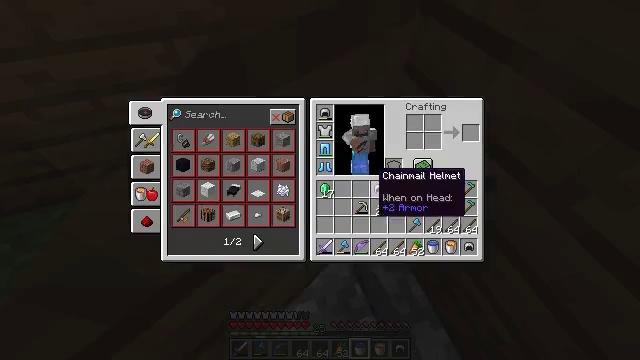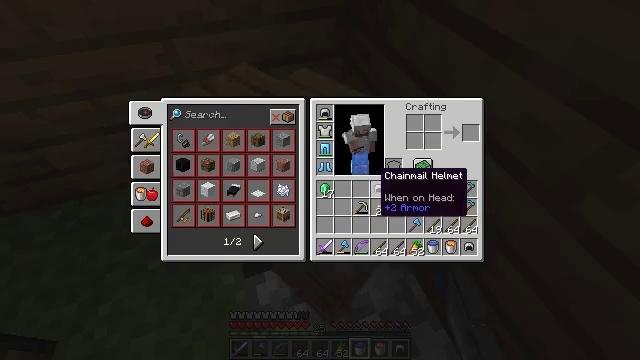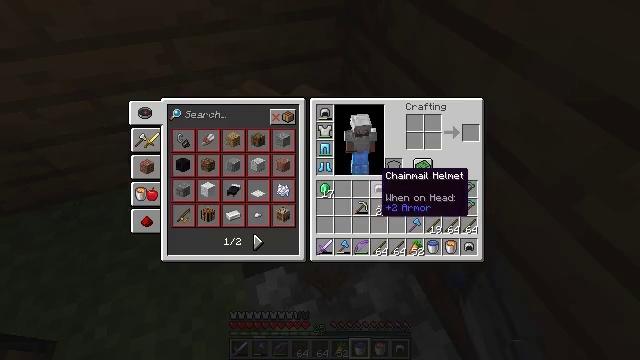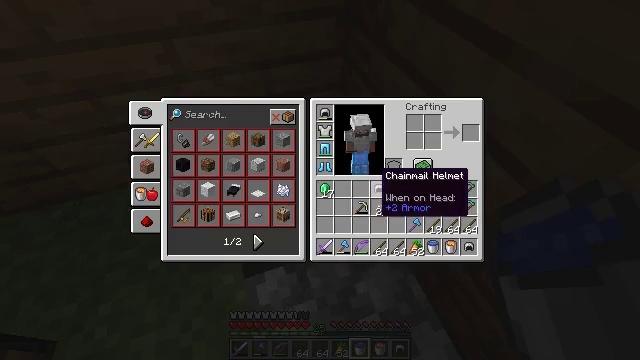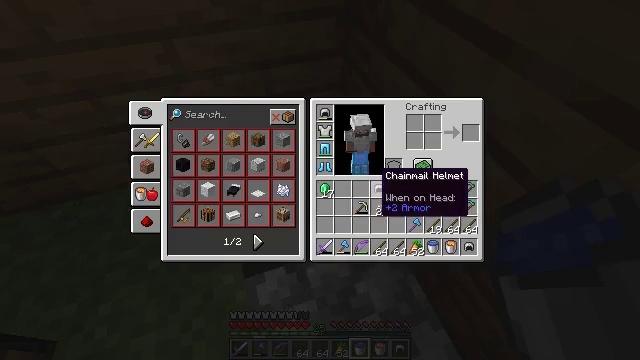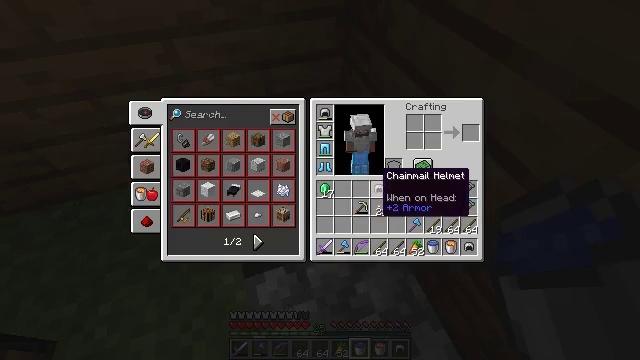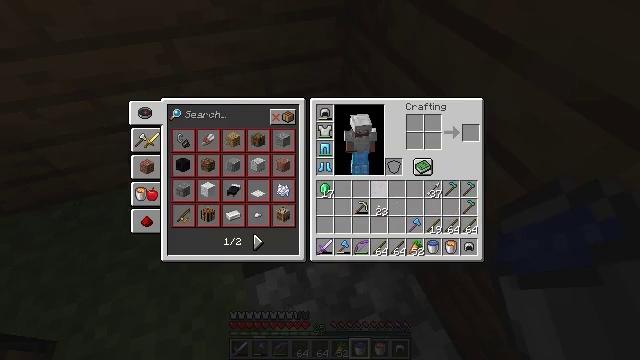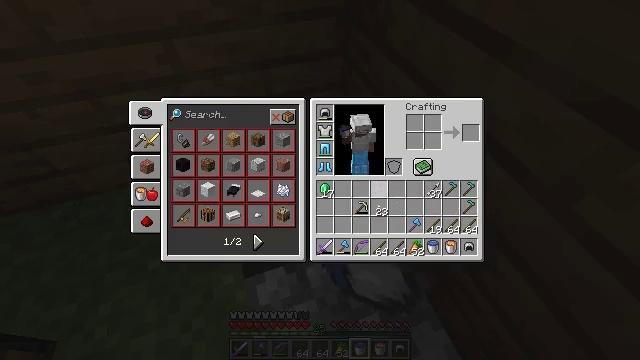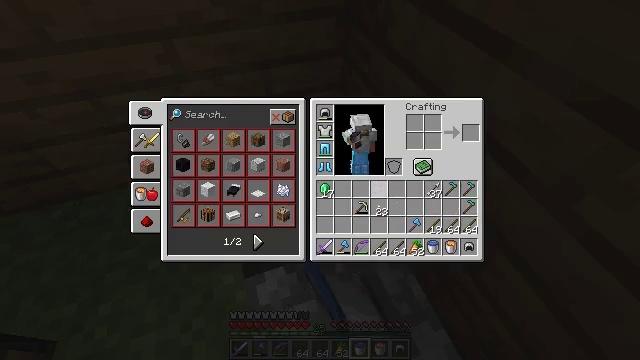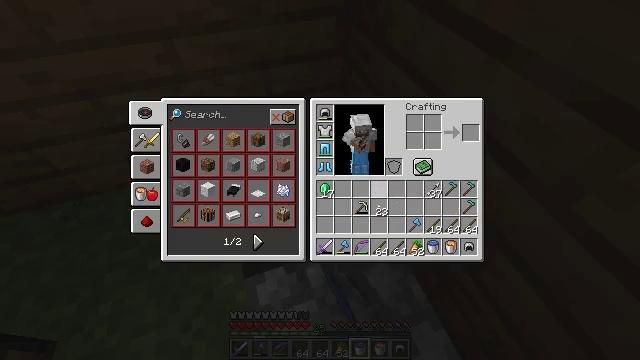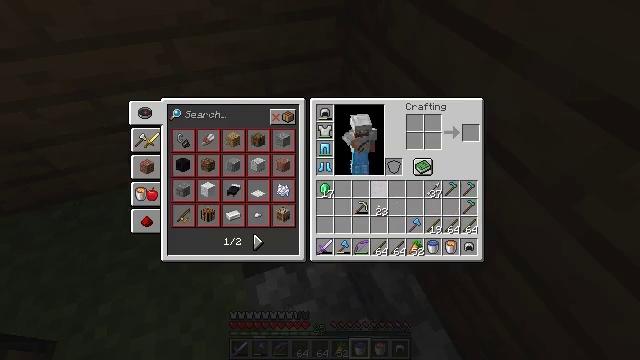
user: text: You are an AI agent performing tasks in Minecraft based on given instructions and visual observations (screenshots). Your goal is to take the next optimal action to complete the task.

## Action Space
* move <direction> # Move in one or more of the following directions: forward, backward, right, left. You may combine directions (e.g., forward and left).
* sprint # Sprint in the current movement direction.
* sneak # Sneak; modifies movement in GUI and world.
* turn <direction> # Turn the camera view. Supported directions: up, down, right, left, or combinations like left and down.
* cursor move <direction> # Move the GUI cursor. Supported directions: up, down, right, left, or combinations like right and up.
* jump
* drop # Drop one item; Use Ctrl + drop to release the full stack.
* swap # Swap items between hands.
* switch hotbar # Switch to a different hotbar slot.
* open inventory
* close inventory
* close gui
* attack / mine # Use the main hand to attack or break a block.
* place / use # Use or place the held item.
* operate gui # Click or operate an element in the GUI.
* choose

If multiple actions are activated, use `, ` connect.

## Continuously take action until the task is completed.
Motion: motion action
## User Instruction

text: Drop a chainmail helmet.
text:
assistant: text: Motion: open gui
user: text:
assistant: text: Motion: sprint
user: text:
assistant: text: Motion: sprint
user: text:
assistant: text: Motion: sprint
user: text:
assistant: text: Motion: sprint
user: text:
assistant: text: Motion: sprint, drop
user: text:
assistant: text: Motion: sprint, drop
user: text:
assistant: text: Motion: sprint, drop
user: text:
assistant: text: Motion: sprint
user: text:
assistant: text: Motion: sprint
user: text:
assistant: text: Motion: no_op